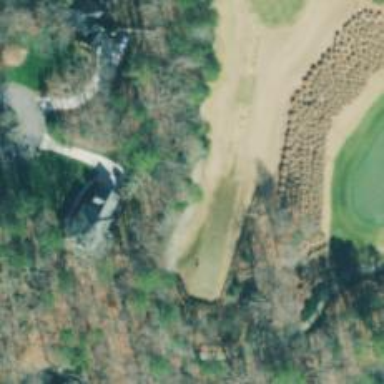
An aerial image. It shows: Golf cartpath that is also road path.